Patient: sex M, age 66
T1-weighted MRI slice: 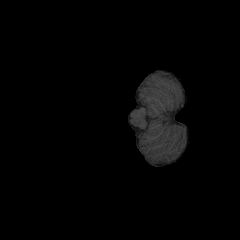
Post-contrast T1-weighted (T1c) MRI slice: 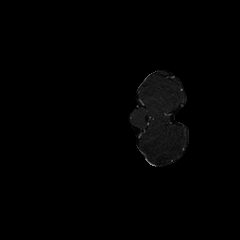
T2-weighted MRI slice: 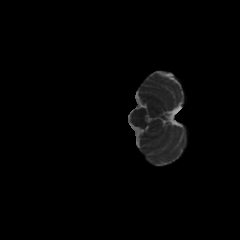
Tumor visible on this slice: no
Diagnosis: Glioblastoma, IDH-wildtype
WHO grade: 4